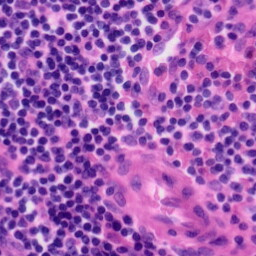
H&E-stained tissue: Tonsil